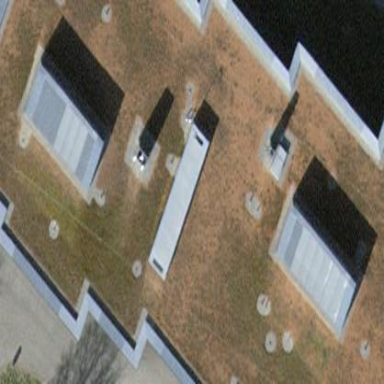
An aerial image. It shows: School building.